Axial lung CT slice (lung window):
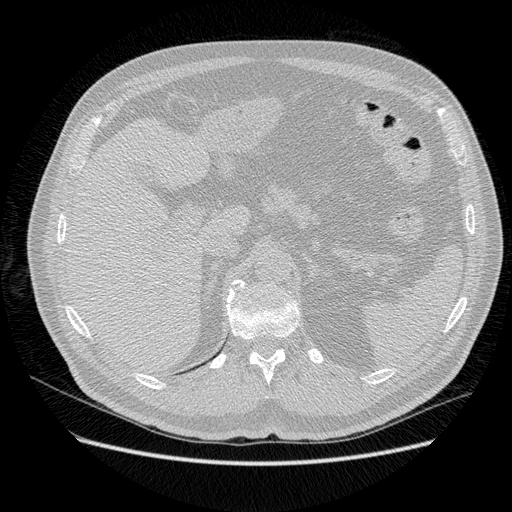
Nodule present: no